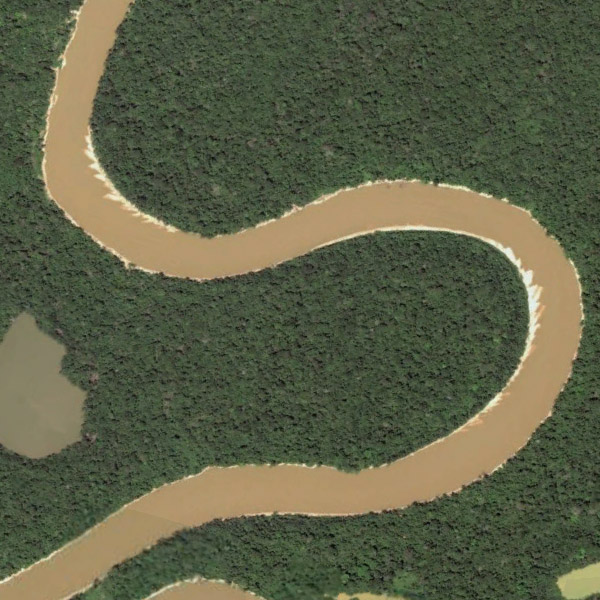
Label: River